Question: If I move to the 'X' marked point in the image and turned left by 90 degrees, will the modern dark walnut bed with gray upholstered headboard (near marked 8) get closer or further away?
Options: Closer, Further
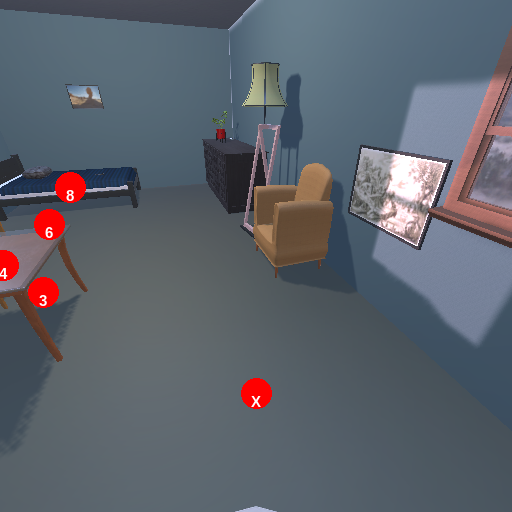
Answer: Closer